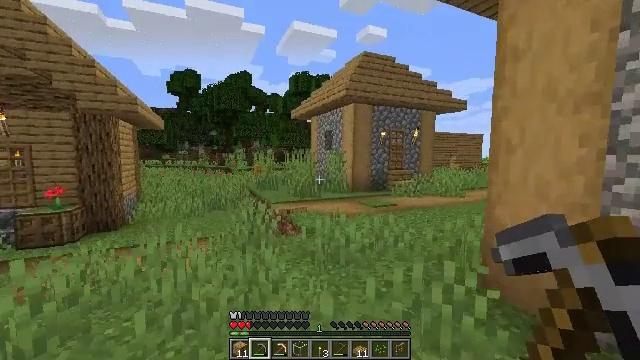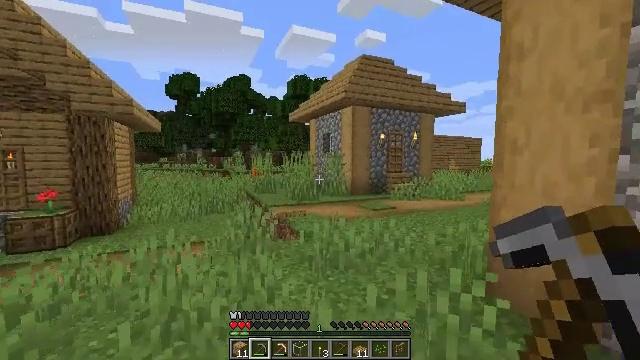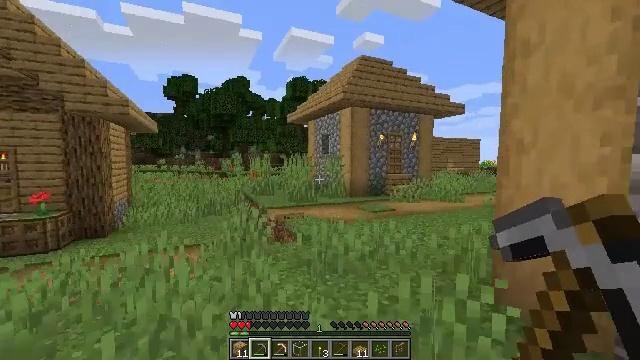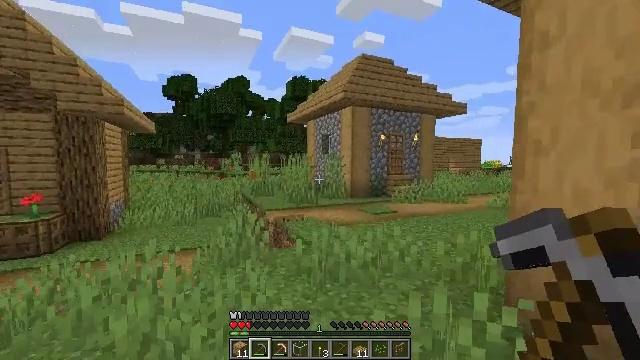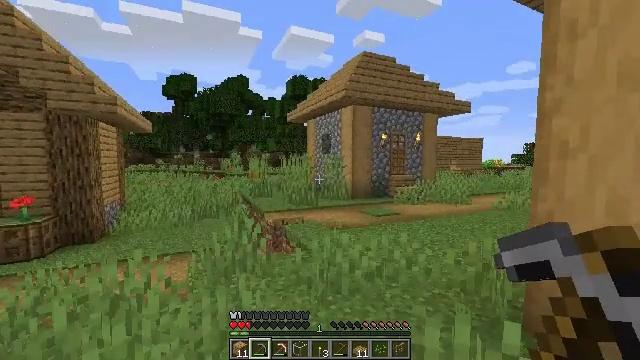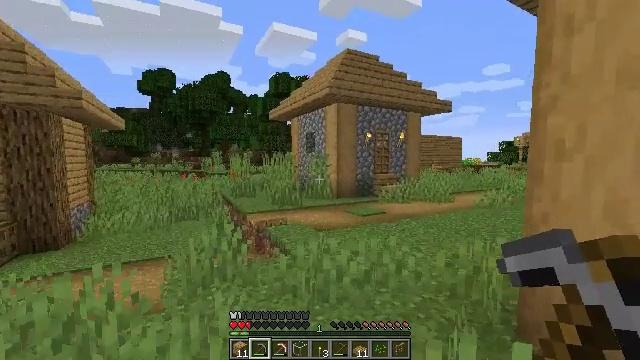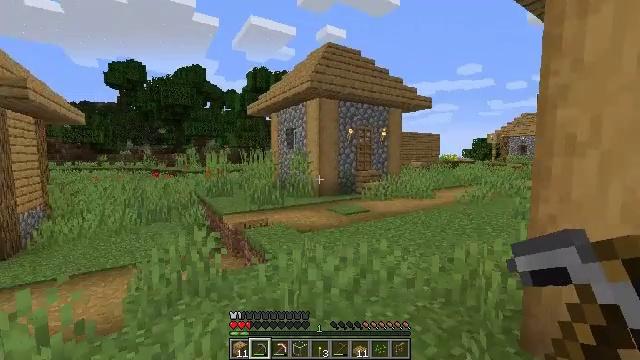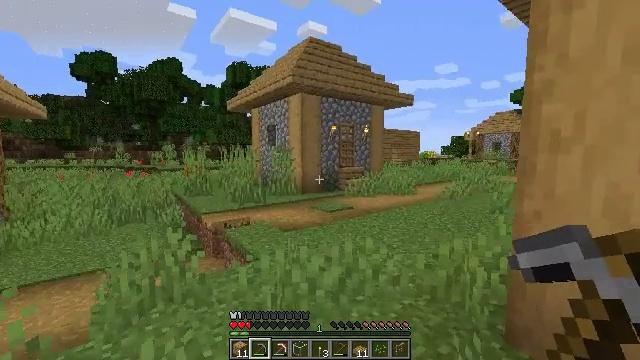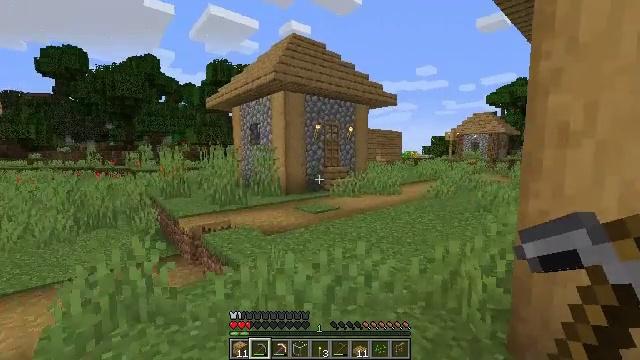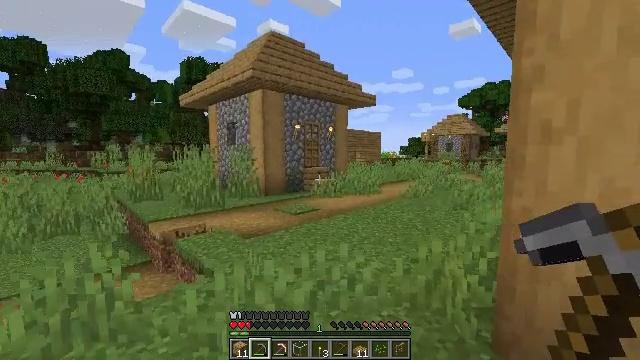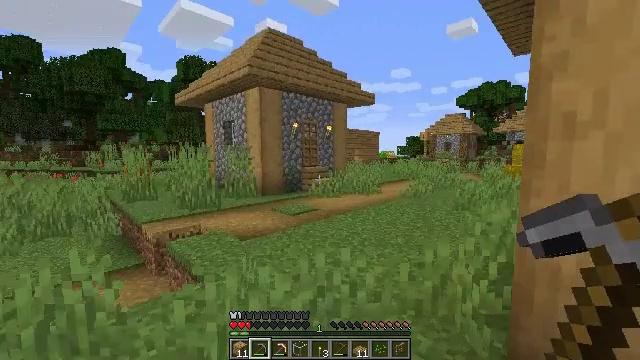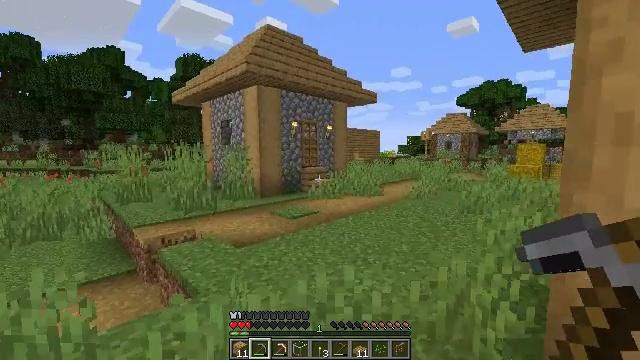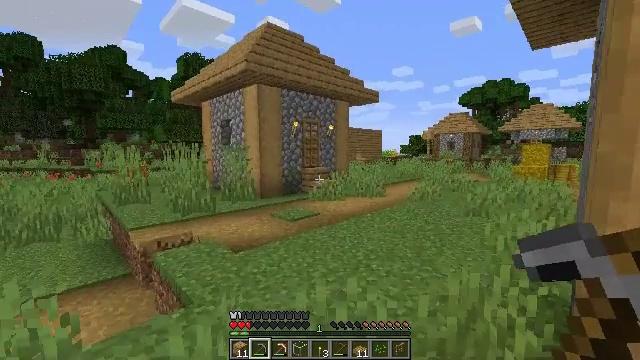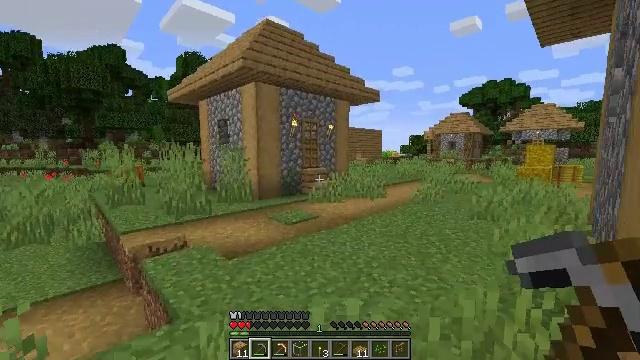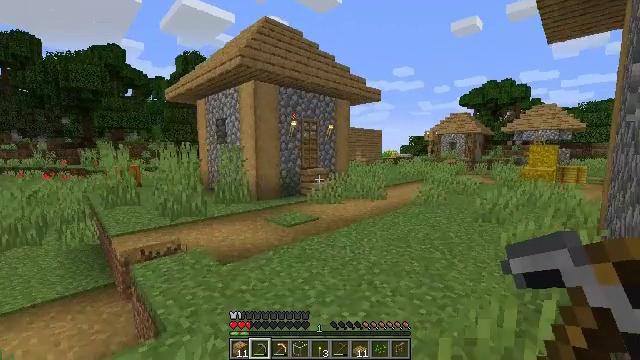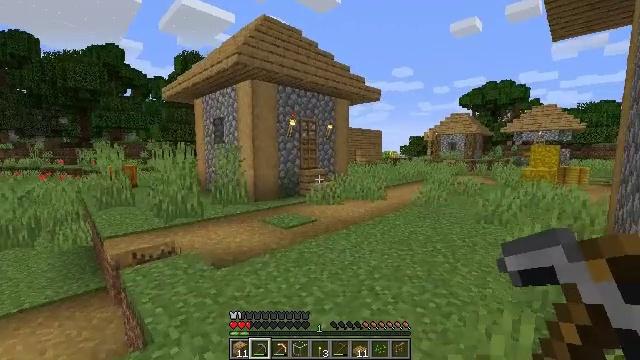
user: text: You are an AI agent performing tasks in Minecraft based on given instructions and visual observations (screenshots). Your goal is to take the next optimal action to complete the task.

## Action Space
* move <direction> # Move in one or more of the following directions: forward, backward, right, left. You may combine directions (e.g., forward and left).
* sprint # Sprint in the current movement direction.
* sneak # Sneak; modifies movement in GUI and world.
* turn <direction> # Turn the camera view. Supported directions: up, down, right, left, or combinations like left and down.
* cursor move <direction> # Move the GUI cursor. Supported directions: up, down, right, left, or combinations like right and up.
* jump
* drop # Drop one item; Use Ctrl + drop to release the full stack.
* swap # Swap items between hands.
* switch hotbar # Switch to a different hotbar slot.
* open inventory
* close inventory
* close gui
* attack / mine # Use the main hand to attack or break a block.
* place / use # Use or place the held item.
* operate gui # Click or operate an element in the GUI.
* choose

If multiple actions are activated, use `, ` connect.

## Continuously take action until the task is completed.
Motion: motion action
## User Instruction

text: Break the existing planks.
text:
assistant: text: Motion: move forward
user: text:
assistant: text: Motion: move forward
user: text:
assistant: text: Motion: move forward
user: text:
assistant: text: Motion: move forward
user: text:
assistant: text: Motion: move forward, turn right
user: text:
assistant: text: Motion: move forward, turn right
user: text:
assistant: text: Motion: move forward, turn right
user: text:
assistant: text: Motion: move forward, turn right
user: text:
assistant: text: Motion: move forward, turn right
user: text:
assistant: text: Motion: move forward
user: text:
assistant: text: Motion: move forward
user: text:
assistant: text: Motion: move forward
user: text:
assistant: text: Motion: move forward
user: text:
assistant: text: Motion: move forward
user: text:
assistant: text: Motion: move forward
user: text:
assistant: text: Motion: move forward
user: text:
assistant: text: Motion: move forward
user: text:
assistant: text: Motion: move forward
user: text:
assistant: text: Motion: move forward
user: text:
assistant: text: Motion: move forward
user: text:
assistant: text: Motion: move forward
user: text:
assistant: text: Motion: move forward
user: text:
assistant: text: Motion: move forward
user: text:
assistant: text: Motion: move forward
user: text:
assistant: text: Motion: move forward
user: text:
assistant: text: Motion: move forward
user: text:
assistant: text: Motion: move forward
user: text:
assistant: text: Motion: move forward
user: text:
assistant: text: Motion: move forward, turn right
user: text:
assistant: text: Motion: move forward, turn right and down